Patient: sex M, age 76
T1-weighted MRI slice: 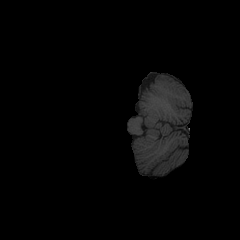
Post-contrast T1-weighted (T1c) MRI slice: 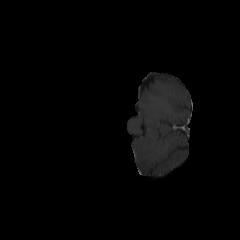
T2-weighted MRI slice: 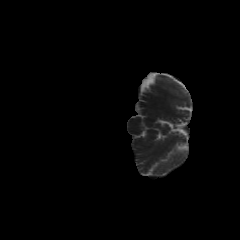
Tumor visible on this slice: no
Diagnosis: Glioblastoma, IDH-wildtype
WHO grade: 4